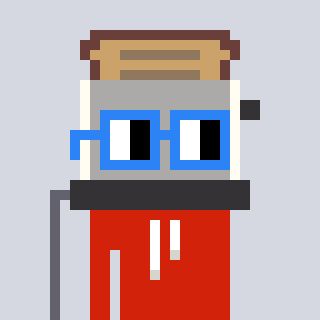
a pixel art character with square blue glasses, a toaster-shaped head and a red-colored body on a cool background